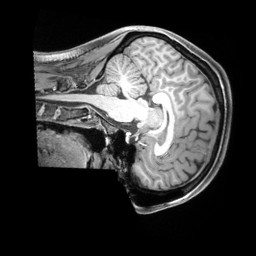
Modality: T1w
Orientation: sagittal
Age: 27
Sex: female
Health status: ill
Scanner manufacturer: siemens
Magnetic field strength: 3 T
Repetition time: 2.2 s
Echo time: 0.00218 s